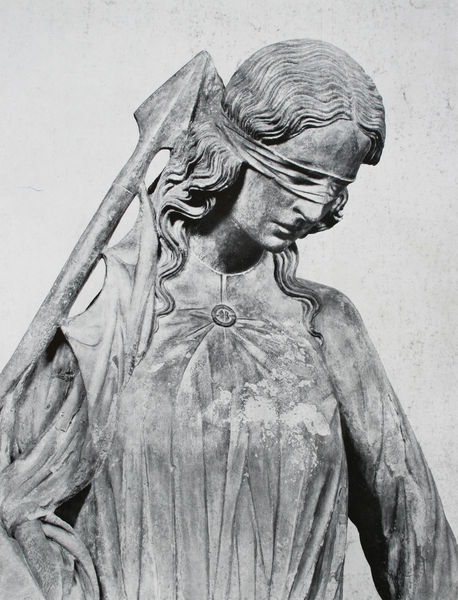
Titel: Synagoge vom Südportal der Kathedrale Notre-Dame in Straßburg
Standort: Straßburg
Institution: Musée de L'Oeuvre Notre-Dame
Schlagwörter: weiß, ausschnitt, busen, frau, frisur, grau, haar, kleid, mund, nacht, nase, schwarz, stirn, tuch, alt, jung, arm, arme, augen, falten, gesicht, spitze, stein, sonne, figur, gewand, haare, tücher, brosche, gotik, kinn, lippen, locken, skulptur, statue, brüste, wellen, fahne, flagge, lanze, detail, starr, konzentriert, bronze, faltenwurf, plastik, sinnieren, wange, foto, fotografie, photographie, schnalle, blind, denken, schwarzweiß, waffe, kopfneigung, allegorie, photo, gerechtigkeit, altes testament, leid, binde, gebunden, gebückt, heilige, speer, verbunden, pfeil, aufnahme, schließe, verzweifelt, augenbinde, justitia, justizia, bauplastik, synagoge, sper, speerspitze, iustitia, harpune, bamberg, geneigter kopf, justicia, amulet, verbundene augen, aufschneiden, justikia, lucia, philomena, syrakus